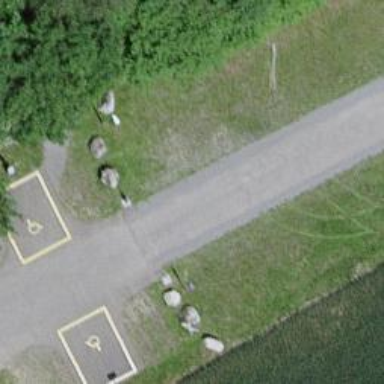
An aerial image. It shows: Lift gate barrier.